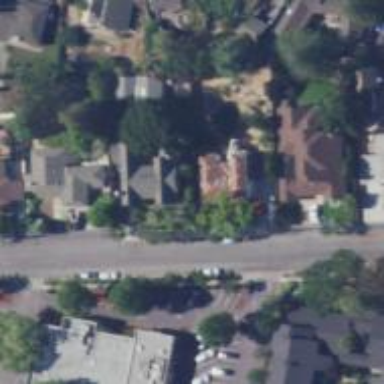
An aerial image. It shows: Residential road with sidewalk on the left.